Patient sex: M
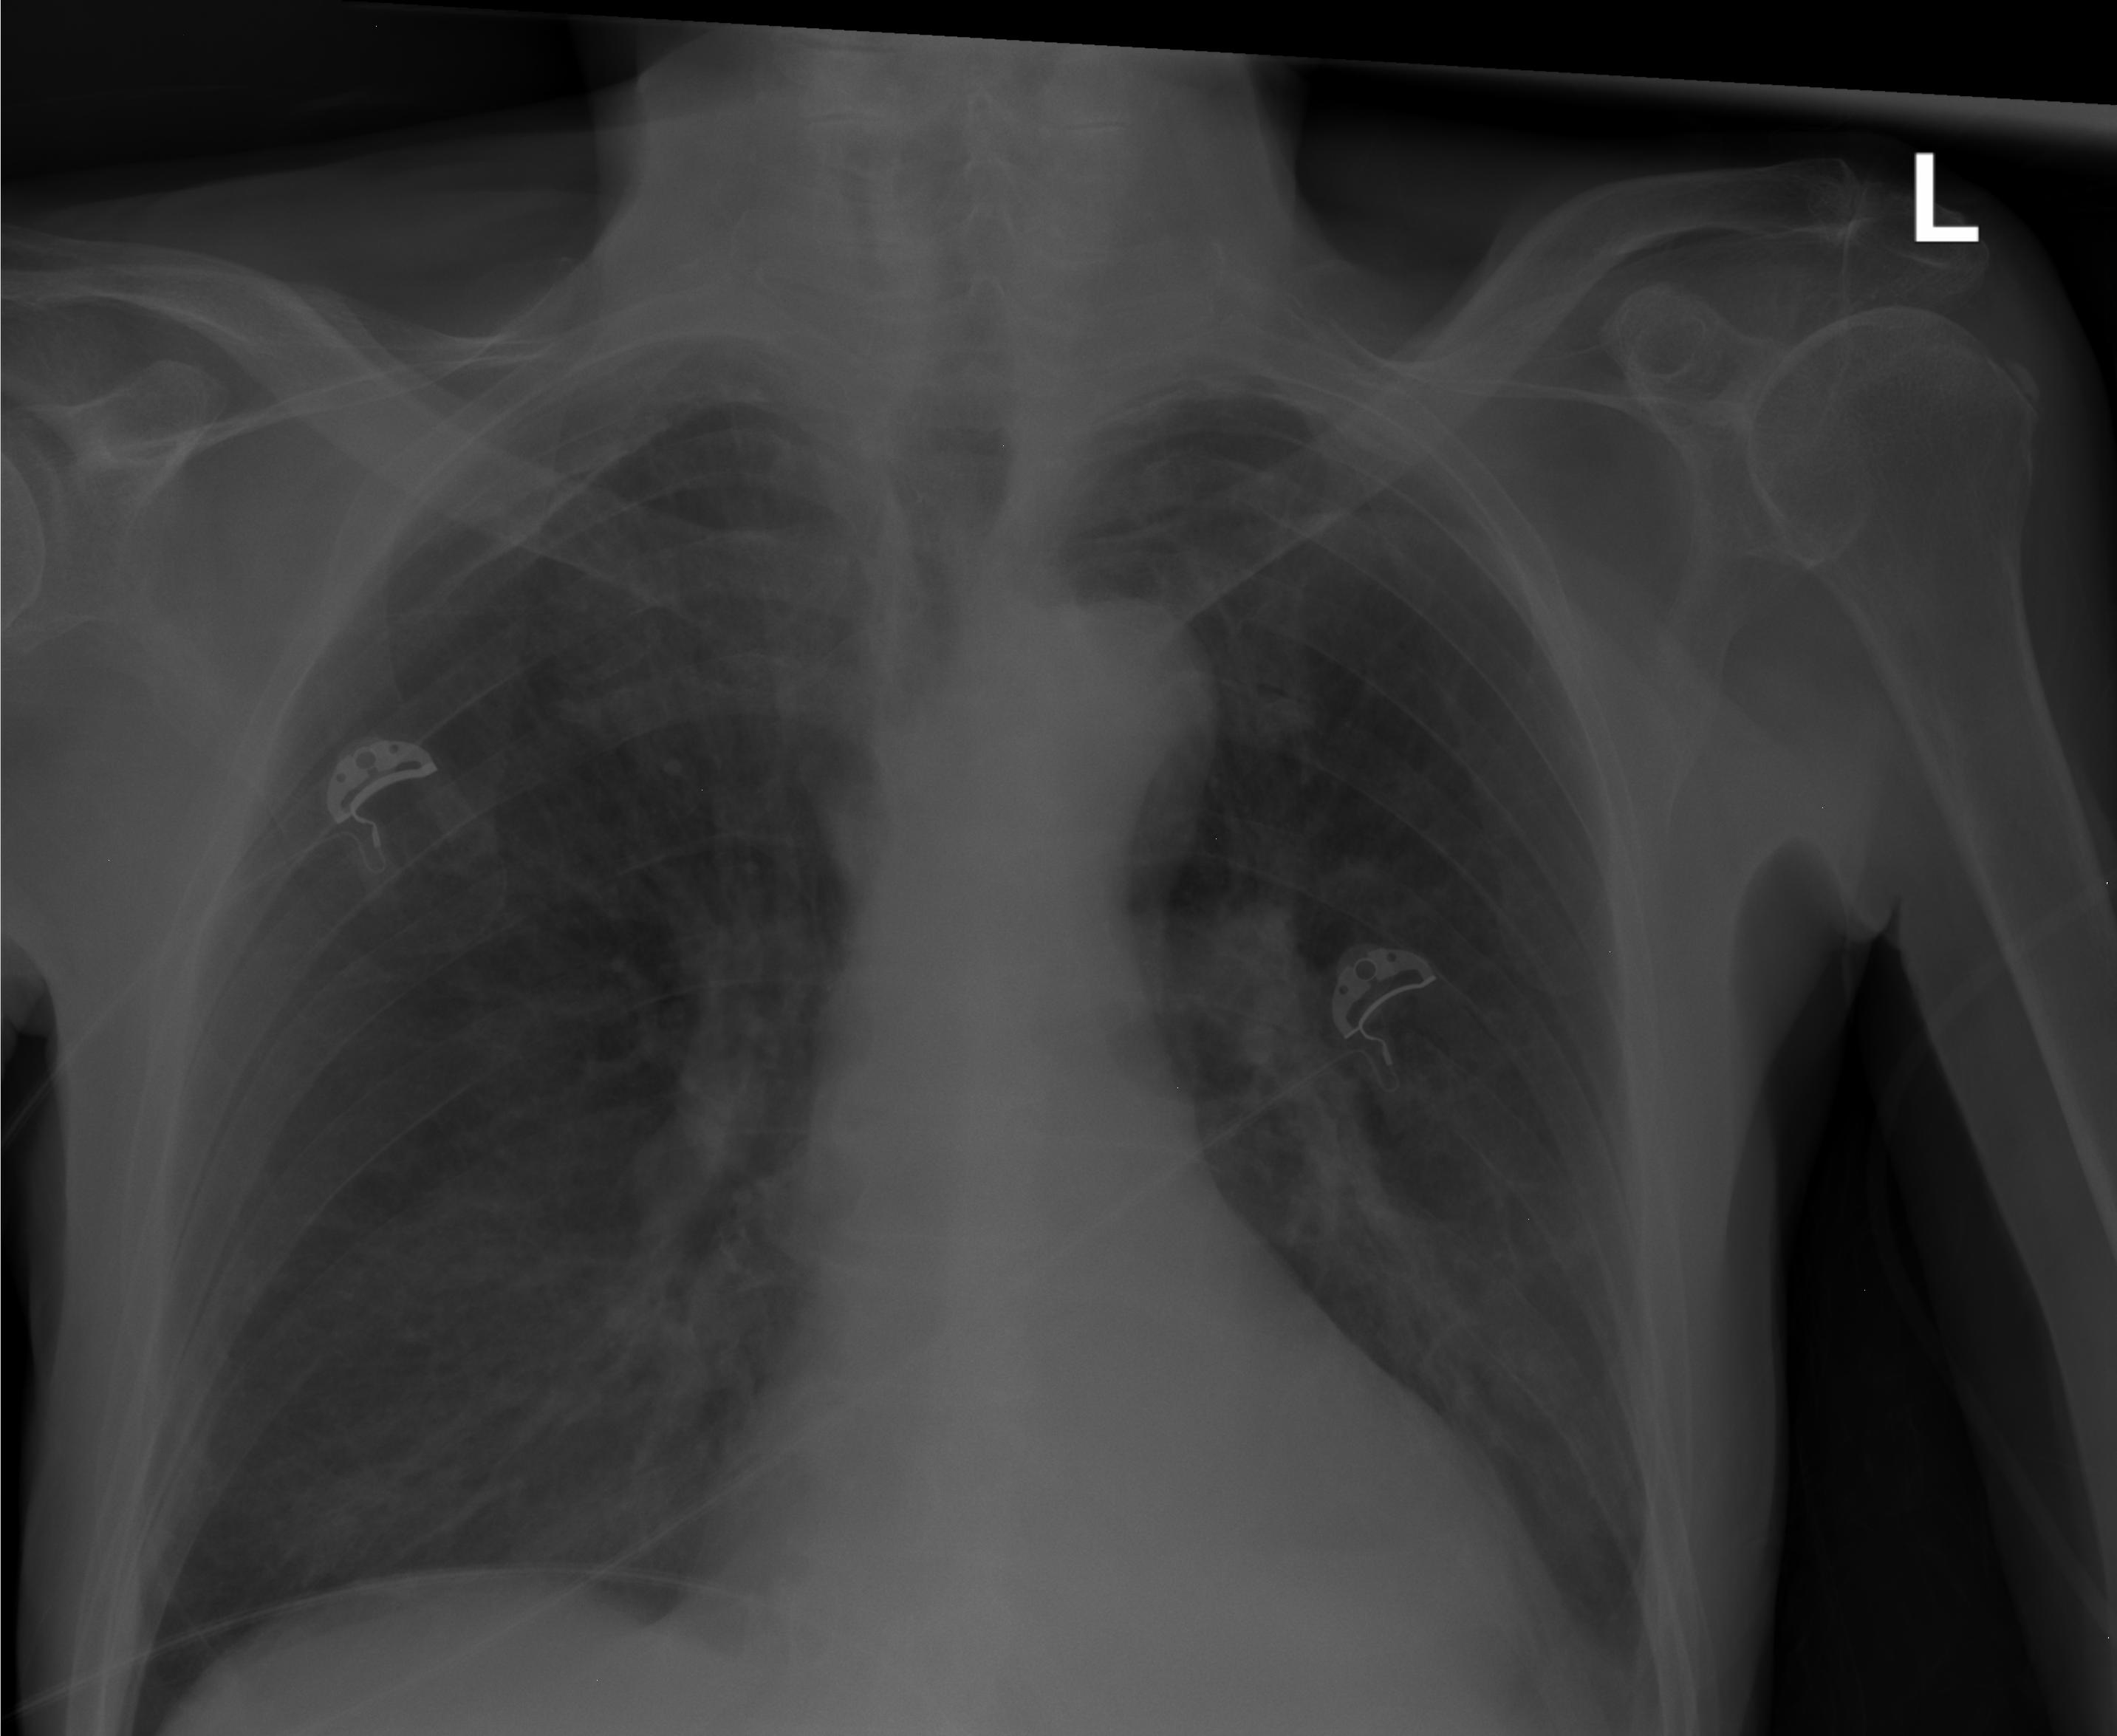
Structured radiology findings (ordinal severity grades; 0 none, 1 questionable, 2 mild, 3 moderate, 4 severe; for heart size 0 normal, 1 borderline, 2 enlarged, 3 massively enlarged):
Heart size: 0
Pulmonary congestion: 0
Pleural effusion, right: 0
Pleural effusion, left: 0
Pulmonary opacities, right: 2
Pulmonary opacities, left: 1
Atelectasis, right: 0
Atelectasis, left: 2